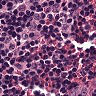
Metastatic tissue present: no